Question: In my WP8 project textblock is cutting text unexpectedly. How can I solve it? I have used VerticalAlignment Strecth or Height auto in scrollviewer but they have not solve it.

And my xaml, I am using one of these stackpanels :
'''
<ScrollViewer>
<Grid>
<StackPanel x:Name="stackNormal" Visibility="Collapsed" VerticalAlignment="Top" Background="Transparent">
<ListBox Name="ImageList" ItemsSource="{Binding Summary.Text , Converter={StaticResource ImageFromRssText}}" ScrollViewer.VerticalScrollBarVisibility="Disabled">
<ListBox.ItemTemplate>
<DataTemplate>
<Image Source="{Binding URL}" Tag="{Binding Title}" Margin="5,15,0,0">
</DataTemplate>
</ListBox.ItemTemplate>
</ListBox>
<TextBlock TextDecorations="Underline" MouseLeftButtonUp="feedTitle_MouseLeftButtonUp" FontSize="25" Name="feedTitle" TextWrapping="Wrap" HorizontalAlignment="Stretch" Foreground="{StaticResource PhoneAccentBrush}" Text="{Binding Title.Text, Converter={StaticResource RssTextTrimmer}}" VerticalAlignment="Top" Margin="5,3,0,2" />
<TextBlock Name="feedSummary" TextWrapping="Wrap" Margin="5,0,15,0" Text="{Binding Summary.Text, Converter={StaticResource RssTextTrimmerLong}}" HorizontalAlignment="Stretch" FontSize="20" VerticalAlignment="Stretch"/>
<TextBlock Name="feedPubDate" Foreground="{StaticResource PhoneSubtleBrush}" Margin="12,20,0,5" Text="{Binding PublishDate.DateTime}" HorizontalAlignment="Center" />
</StackPanel>
<StackPanel x:Name="stackPhotoBug" Visibility="Collapsed" VerticalAlignment="Top" Background="Transparent">
<ListBox Name="ImageList2" ItemsSource="{Binding Links}" ScrollViewer.VerticalScrollBarVisibility="Disabled">
<ListBox.ItemTemplate>
<DataTemplate>
<Image Source="{Binding Converter={StaticResource ImagesFromRssTextForPhotoBug}}" HorizontalAlignment="Stretch" Margin="5,15,0,0" MaxHeight="500">
</DataTemplate>
</ListBox.ItemTemplate>
</ListBox>
<TextBlock TextDecorations="Underline" MouseLeftButtonUp="feedTitle_MouseLeftButtonUp" FontSize="25" Name="feedTitle2" TextWrapping="Wrap" HorizontalAlignment="Stretch" Foreground="{StaticResource PhoneAccentBrush}" Text="{Binding Title.Text, Converter={StaticResource RssTextTrimmer}}" VerticalAlignment="Top" Margin="5,3,0,2" />
<TextBlock Name="feedSummary2" TextWrapping="Wrap" Margin="5,0,15,0" Text="{Binding Summary.Text, Converter={StaticResource RssTextTrimmerLong}}" HorizontalAlignment="Stretch" FontSize="20" VerticalAlignment="Stretch"/>
<TextBlock Name="feedPubDate2" Foreground="{StaticResource PhoneSubtleBrush}" Margin="12,20,0,5" Text="{Binding PublishDate.DateTime}" HorizontalAlignment="Center" />
</StackPanel>
</Grid>
</ScrollViewer>
'''
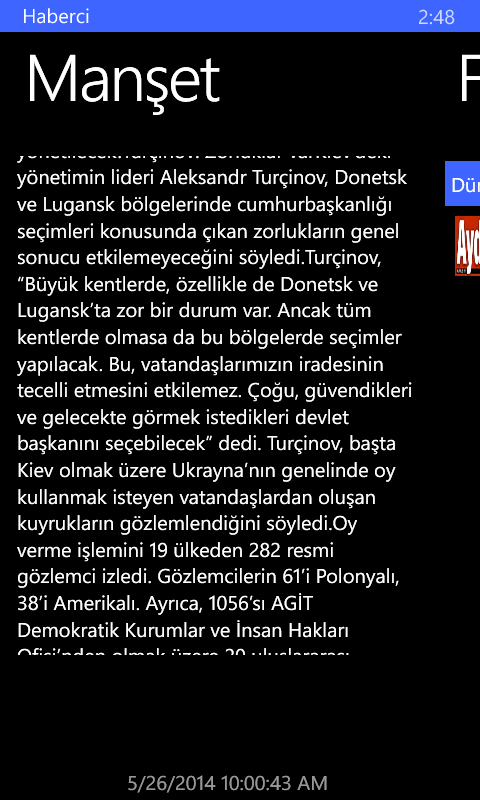
Answer: Maybe it is because of such big text (TextBlock has limit - 2048px). You should try <URL>